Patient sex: M
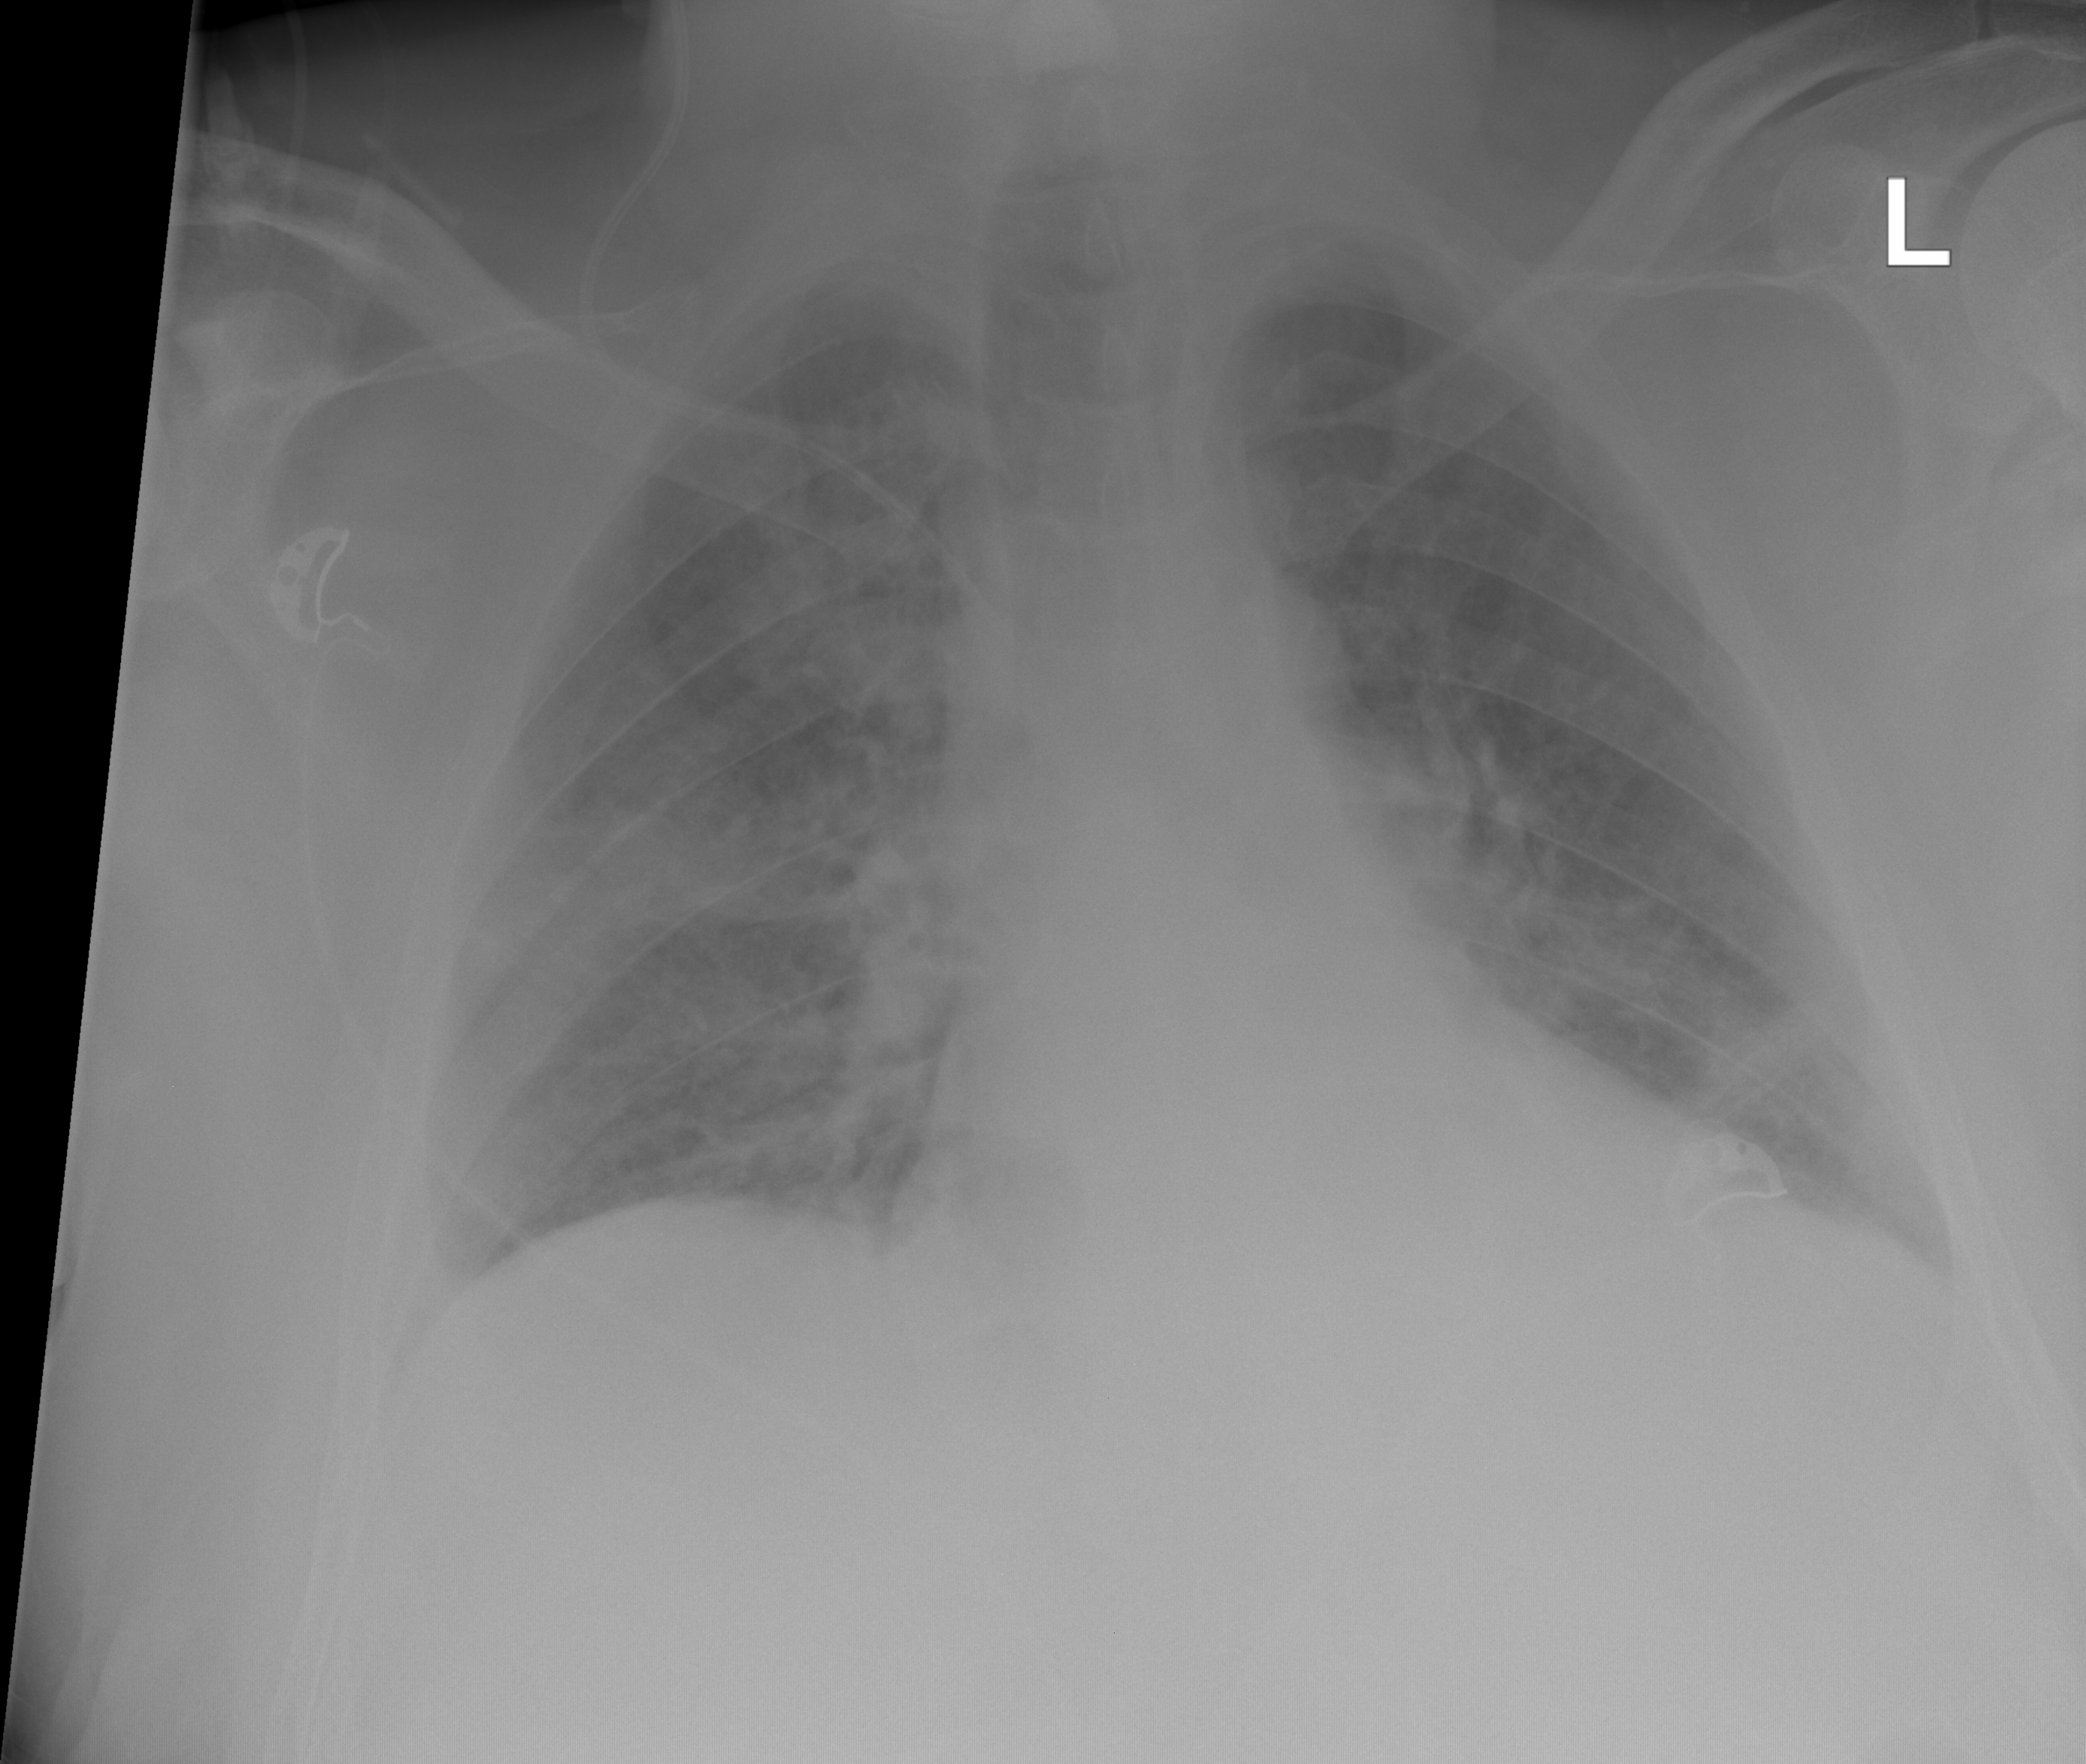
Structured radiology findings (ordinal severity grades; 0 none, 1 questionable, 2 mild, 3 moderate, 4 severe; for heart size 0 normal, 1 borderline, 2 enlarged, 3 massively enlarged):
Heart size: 0
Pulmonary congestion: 2
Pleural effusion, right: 0
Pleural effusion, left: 0
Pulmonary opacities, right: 0
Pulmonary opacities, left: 0
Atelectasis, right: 2
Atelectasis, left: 2